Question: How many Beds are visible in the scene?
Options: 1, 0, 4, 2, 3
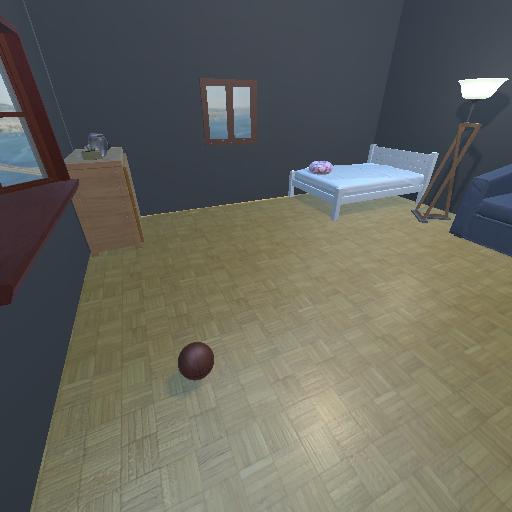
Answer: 1